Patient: sex M, age 54
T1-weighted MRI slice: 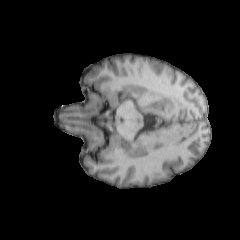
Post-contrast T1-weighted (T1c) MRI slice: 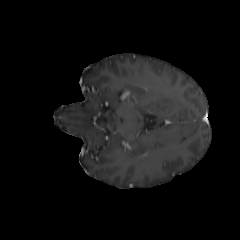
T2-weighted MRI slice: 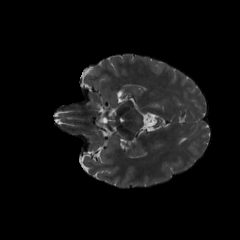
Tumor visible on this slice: yes
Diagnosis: Astrocytoma, IDH-wildtype
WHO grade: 3